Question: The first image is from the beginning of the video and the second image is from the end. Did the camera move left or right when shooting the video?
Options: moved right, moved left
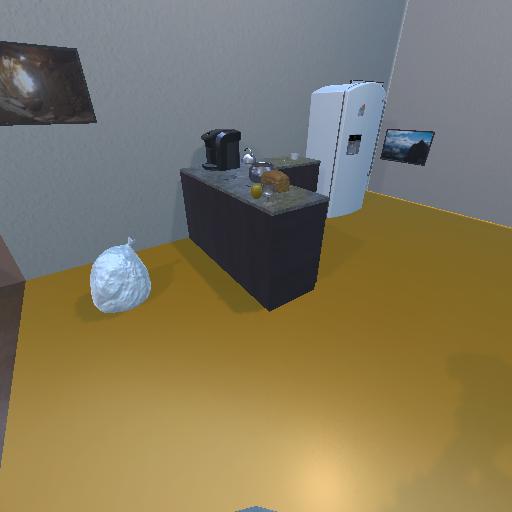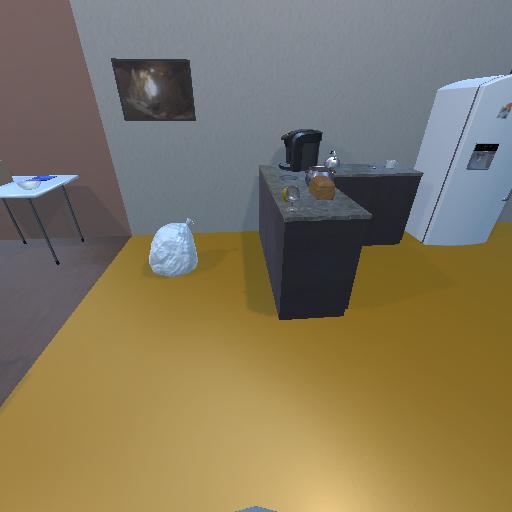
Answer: moved right